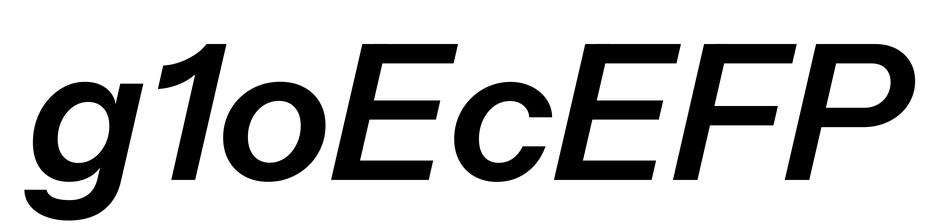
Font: InstrumentSans-Italic_SemiBold_Italic